Question: '''
<Window
xmlns="http://schemas.microsoft.com/winfx/2006/xaml/presentation"
xmlns:x="http://schemas.microsoft.com/winfx/2006/xaml"
x:Class="Trainning.Mycombobox"
x:Name="Window"
Title="Mycombobox"
Width="640" Height="480">
<Grid x:Name="LayoutRoot">
<ComboBox x:Name="com_friends" Height="32" Margin="223,102,264,0" VerticalAlignment="Top">
<ComboBoxItem Content="Chandru"/>
<ComboBoxItem Content="Arul"/>
<ComboBoxItem Content="Anbu"/>
</ComboBox>
</Grid>
'''
In above code i added three items into combobox.
After then i added one item into same combobox dynamically.
Here the code what i wrote.
'''
public partial class Mycombobox : Window
{
public Mycombobox()
{
this.InitializeComponent();
// Insert code required on object creation below this point.
com_friends.Items.Add("Bala");
}
}
'''
It's output will be like this

But i want to add the item "Bala" between "Anbu" and "Arul".Is this posible ?
Please help me...
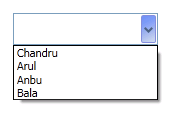
Answer: '''
com_friends.Items.Insert(2,"Bala");
'''
Where the first parameter is the index where you want to insert your new object.